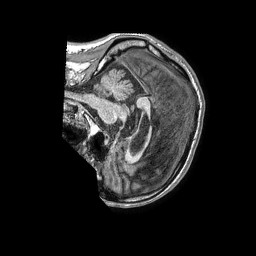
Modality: T1w
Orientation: sagittal
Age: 74
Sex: male
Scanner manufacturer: philips
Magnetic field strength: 1.5 T
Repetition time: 0.00784 s
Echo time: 0.003647 s